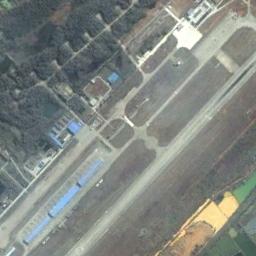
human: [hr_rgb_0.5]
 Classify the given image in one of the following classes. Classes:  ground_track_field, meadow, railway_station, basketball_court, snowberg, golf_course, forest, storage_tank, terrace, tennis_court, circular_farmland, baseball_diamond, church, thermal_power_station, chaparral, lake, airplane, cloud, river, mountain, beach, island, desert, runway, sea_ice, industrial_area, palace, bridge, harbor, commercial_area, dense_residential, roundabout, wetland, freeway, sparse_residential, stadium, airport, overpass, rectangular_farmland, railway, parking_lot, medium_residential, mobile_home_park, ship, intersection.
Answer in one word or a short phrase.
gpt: airport